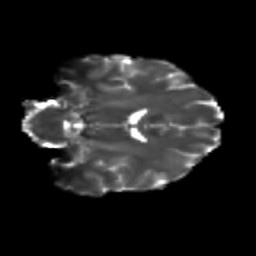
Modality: T2w
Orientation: coronal
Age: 23
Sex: male
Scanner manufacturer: siemens
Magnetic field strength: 3 T
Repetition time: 3.5 s
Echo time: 0.104 s